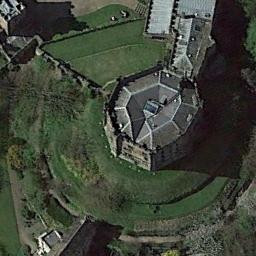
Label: palace